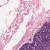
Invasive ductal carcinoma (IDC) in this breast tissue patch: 0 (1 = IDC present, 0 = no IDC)